Question: I shutdown a VS2010 project yesterday and everything was working well. I opened it up today and one of the .cpp files has green formatting on the parenthesis, semi-colons, and colons (see attached photo). Auto-complete is also not working.
I've deleted the .sdf file for the project, as that usually fixes the auto-complete issue. This did not work. Additionally, the broken .cpp file is still identified by VS2010 as a C/C++ file. Google doesn't seem to turn up any folks with similar problems.
Has anyone encountered this issue? How can I fix it?

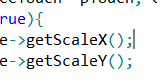
Answer: Well, after trying a few things, I finally figured it out. I right clicked on the .cpp file that was acting weird, selected "Exclude from Project". Then re-add the file back to the project and it seems to have fixed the problem. Don't know why it happened in the first place, VS2010 must think it wasn't a .cpp file or something.